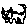
Label: cat